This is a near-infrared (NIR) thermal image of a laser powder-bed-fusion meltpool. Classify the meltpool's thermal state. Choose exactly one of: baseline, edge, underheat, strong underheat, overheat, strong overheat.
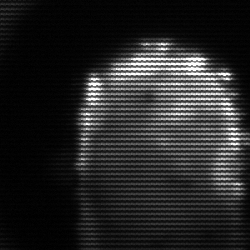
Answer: baseline